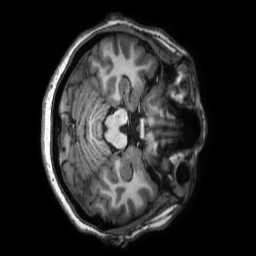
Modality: T1w
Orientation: axial
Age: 29
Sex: female
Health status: healthy
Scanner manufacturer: philips
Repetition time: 0.009 s
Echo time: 0.004 s